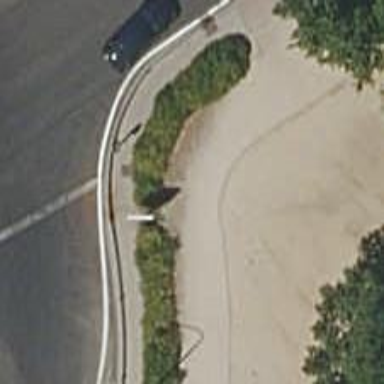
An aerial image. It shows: Footway surfaced with paving stones.